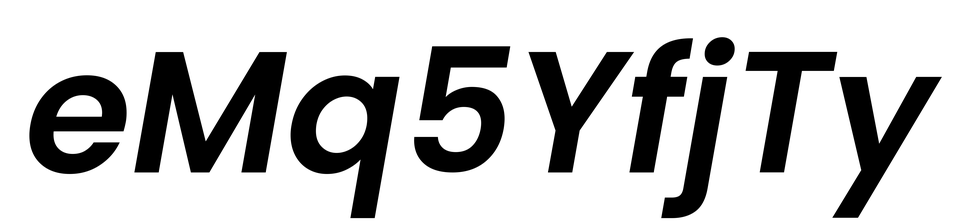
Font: Poppins-SemiBoldItalic